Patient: sex F, age 73
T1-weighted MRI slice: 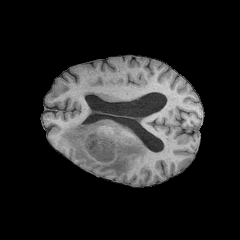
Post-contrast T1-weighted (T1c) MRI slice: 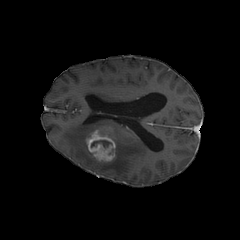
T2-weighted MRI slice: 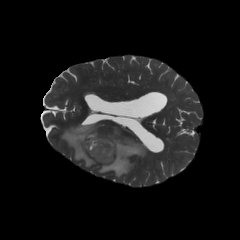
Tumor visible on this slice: yes
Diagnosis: Glioblastoma, IDH-wildtype
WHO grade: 4